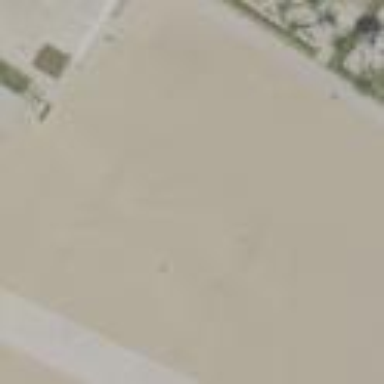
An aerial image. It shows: Sandy pitch for beach volleyball.